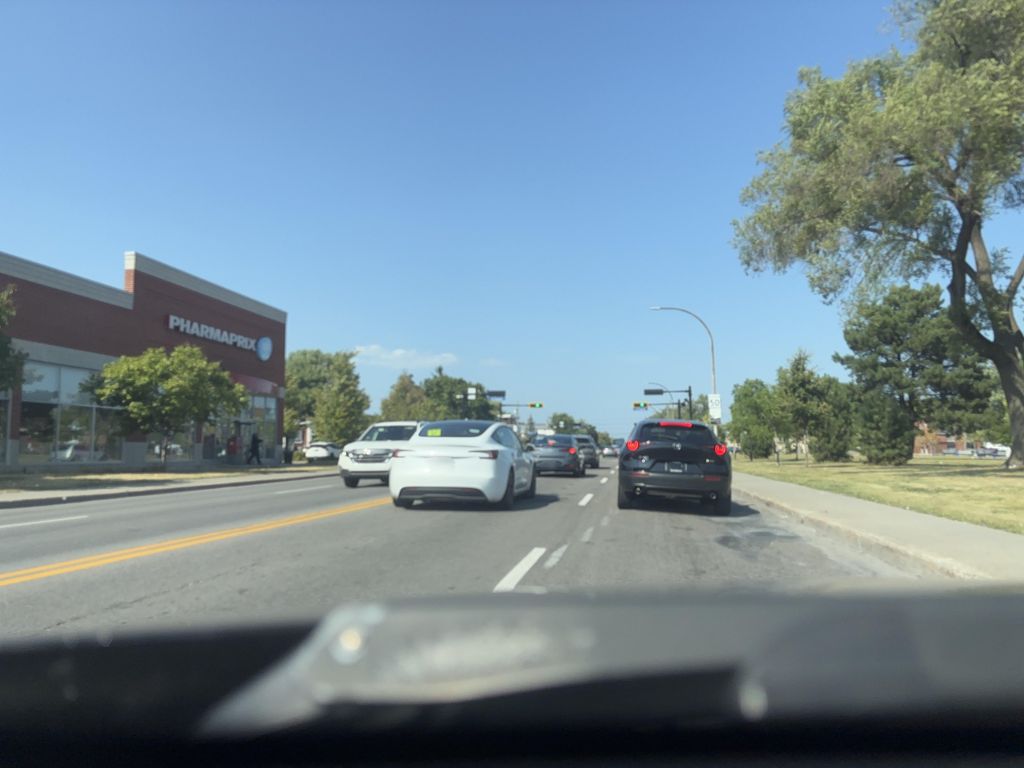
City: montreal